Question: please take a look at my code at <URL> , I want to center all the boxes inside a 'div'. How do I do it?

Any Help would be appreciated.
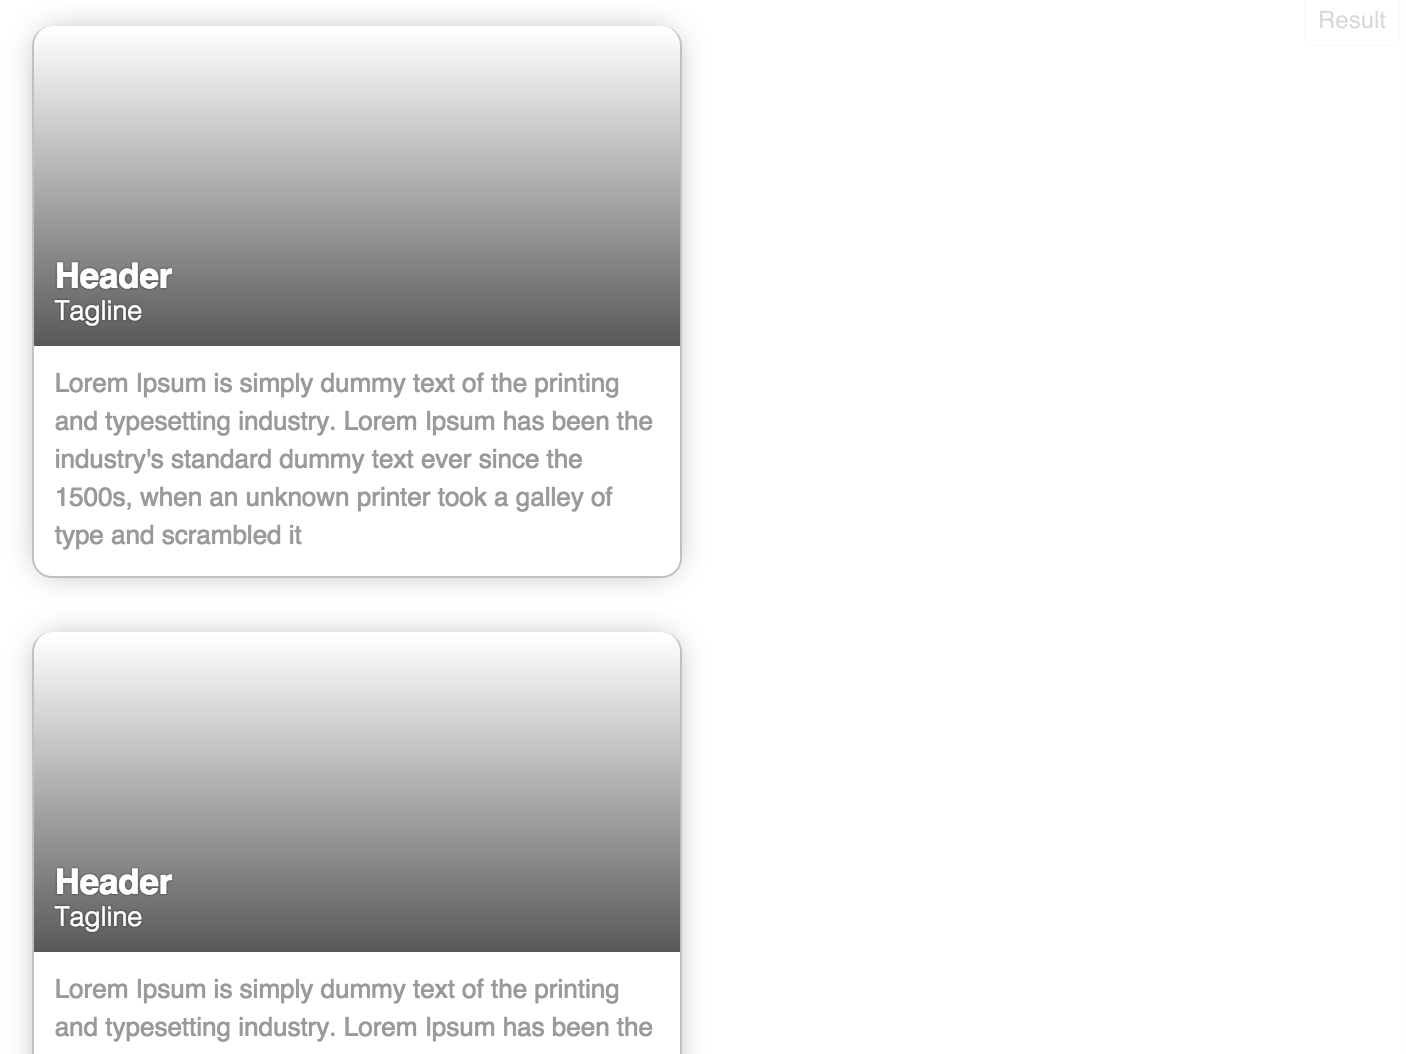
Answer: If you meant to your '.container' , then , you should use the 'float' properti but turn them into inline-boxes via 'display' with 'inline-block' or 'inline-table' .
Then apply: 'text-align:center' on parent, here 'body' or '.grid-main' from your jsfiddle.<URL>
'''
body {
text-align:center;
}
legend {
display: block;
width: 323px;
margin: 0 auto 0 auto;
font-size: 20px;
font-family: sans-serif;
}
body {
}
.grid-main {
width: auto;
margin:auto;
line-height: 12px;
overflow: hidden;
/* border: 1px solid #000; */
}
.grid-sub {
}
.thumb {
border-top-right-radius: 10px;
border-top-left-radius: 10px;
width: 323px;
height: 160px;
background-image: url(fashion.jpg);
background-size: 323px 160px;
}
.clearfix {
margin: 20px;
}
.container {
-webkit-box-shadow: 0px 0px 27px -6px rgba(138, 138, 138, 1);
-moz-box-shadow: 0px 0px 27px -6px rgba(138, 138, 138, 1);
box-shadow: 0px 0px 27px -6px rgba(138, 138, 138, 1);
width: 323px;
height: auto;
margin: 10pt;
border: 1px solid #c0c0c0;
border-radius: 10px;
border-top: none;
display:inline-block;/* NOT FLOAT */
text-align:left;
}
.top-res-box-overlay {
background: rgba(0, 0, 0, .3);
background: -webkit-gradient(linear, left top, left bottom, color-stop(0%, rgba(0, 0, 0, 0)), color-stop(1%, rgba(0, 0, 0, 0)), color-stop(100%, rgba(0, 0, 0, .65)));
background: -webkit-linear-gradient(top, rgba(0, 0, 0, 0)0, rgba(0, 0, 0, 0)1%, rgba(0, 0, 0, .65)100%);
background: -webkit-linear-gradient(top, rgba(0, 0, 0, 0)0, rgba(0, 0, 0, 0)1%, rgba(0, 0, 0, .65)100%);
background: linear-gradient(to bottom, rgba(0, 0, 0, 0)0, rgba(0, 0, 0, 0)1%, rgba(0, 0, 0, .65)100%);
filter: progid:DXImageTransform.Microsoft.gradient(startColorstr='#<PHONE>', endColorstr='#a6000000', GradientType=0);
width: 100%;
height: 100%;
/*position: relative;
*/
display: block;
border-radius: 10px 10px 0 0;
}
div.header {
position: relative;
height: 160px;
width: 323px;
}
.box-name {
font-size: 13pt;
display: block;
color: #fff;
text-shadow: 0 0 1px rgba(0, 0, 0, .5);
}
.box-name-desc {
font-size: 10pt;
display: block;
color: #fff;
margin-top: 5px;
font-weight: 100;
text-shadow: 0 0 1px rgba(0, 0, 0, .5);
}
div.header div.title {
position: absolute;
bottom: 0px;
color: #FFF;
font-family: sans-serif;
font-weight: bold;
padding: 10px;
}
.content {
width: 100%;
/*border: 1px solid #c1c1c1;
border-bottom-left-radius: 10px;
border-bottom-right-radius: 10px;*/
}
.bottom {
position: absolute;
bottom: 0;
left: 0;
}
.context {
padding: 10px;
font-size: 13px;
line-height: 150%;
color: #9a9a9a;
font-family: sans-serif;
}
'''
'''
<body>
<div class="grid-main">
<div class="container">
<div class="thumb">
<div class="header"> <a href="#" class="top-res-box-overlay"></a>
<div class="title"> <span class="box-name">Header</span>
<span class="box-name-desc">Tagline</span>
</div>
</div>
</div>
<div class="content">
<div class="context">Lorem Ipsum is simply dummy text of the printing and typesetting industry. Lorem Ipsum has been the industry's standard dummy text ever since the 1500s, when an unknown printer took a galley of type and scrambled it</div>
</div>
</div>
<div class="container">
<div class="thumb">
<div class="header"> <a href="#" class="top-res-box-overlay"></a>
<div class="title"> <span class="box-name">Header</span>
<span class="box-name-desc">Tagline</span>
</div>
</div>
</div>
<div class="content">
<div class="context">Lorem Ipsum is simply dummy text of the printing and typesetting industry. Lorem Ipsum has been the industry's standard dummy text ever since the 1500s, when an unknown printer took a galley of type and scrambled it</div>
</div>
</div>
<div class="container">
<div class="thumb">
<div class="header"> <a href="#" class="top-res-box-overlay"></a>
<div class="title"> <span class="box-name">Title</span>
<span class="box-name-desc">Tagline</span>
</div>
</div>
</div>
<div class="content">
<div class="context">Lorem Ipsum is simply dummy text of the printing and typesetting industry. Lorem Ipsum has been the industry's standard dummy text ever since the 1500s, when an unknown printer took a galley of type and scrambled it</div>
</div>
</div>
<div class="container">
<div class="thumb">
<div class="header"> <a href="#" class="top-res-box-overlay"></a>
<div class="title"> <span class="box-name">Title</span>
<span class="box-name-desc">Tagline</span>
</div>
</div>
</div>
<div class="content">
<div class="context">Lorem Ipsum is simply dummy text of the printing and typesetting industry. Lorem Ipsum has been the industry's standard dummy text ever since the 1500s, when an unknown printer took a galley of type and scrambled it</div>
</div>
</div>
</div>
</body>
'''